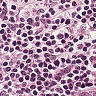
Metastatic tissue present: no